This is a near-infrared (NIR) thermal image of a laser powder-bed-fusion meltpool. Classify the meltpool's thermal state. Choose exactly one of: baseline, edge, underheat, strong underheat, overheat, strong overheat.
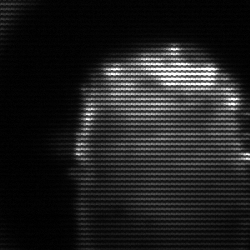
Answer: baseline